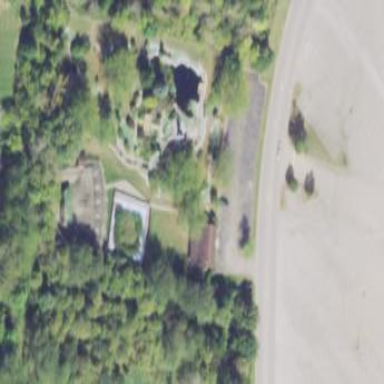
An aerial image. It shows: Miniature golf leisure land.